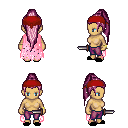
a pixel art fantasy rpg character, female body template, human, tanned skin, pink tattered cape, magenta pants, pink extra-long topknot hairstyle, red bandana, bracelets, black slippers, dagger, four views (front, back, left, right), 2x2 character sprite sheet, small pixel art, hard edges, no anti-aliasing